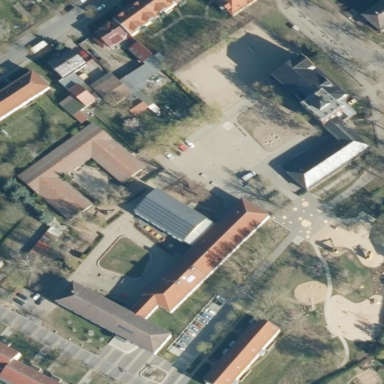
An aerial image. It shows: School.